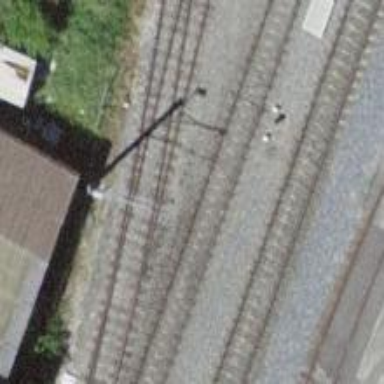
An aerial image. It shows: Railway spur service.